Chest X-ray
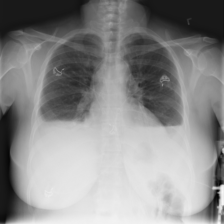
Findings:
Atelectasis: positive
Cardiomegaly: negative
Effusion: positive
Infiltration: negative
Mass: negative
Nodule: negative
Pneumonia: negative
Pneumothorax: positive
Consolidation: negative
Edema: negative
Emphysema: negative
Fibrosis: negative
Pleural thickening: negative
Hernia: negative